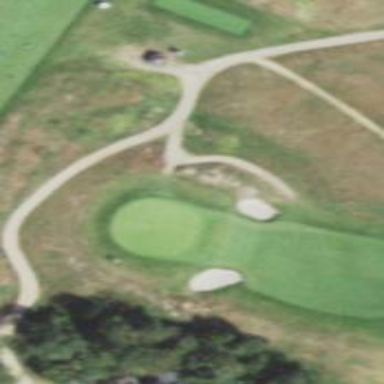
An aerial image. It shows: Path for both road and golf.